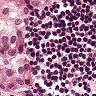
Metastatic tissue present: yes